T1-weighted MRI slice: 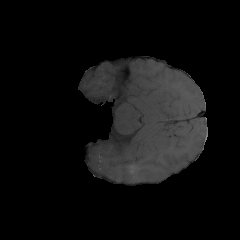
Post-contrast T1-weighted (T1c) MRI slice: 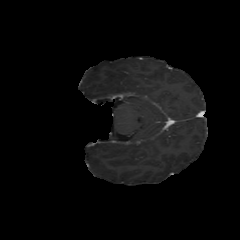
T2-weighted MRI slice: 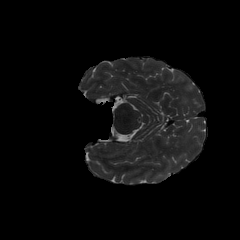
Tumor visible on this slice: no